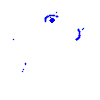
Particle: electron